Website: apple
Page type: delivery-shipping
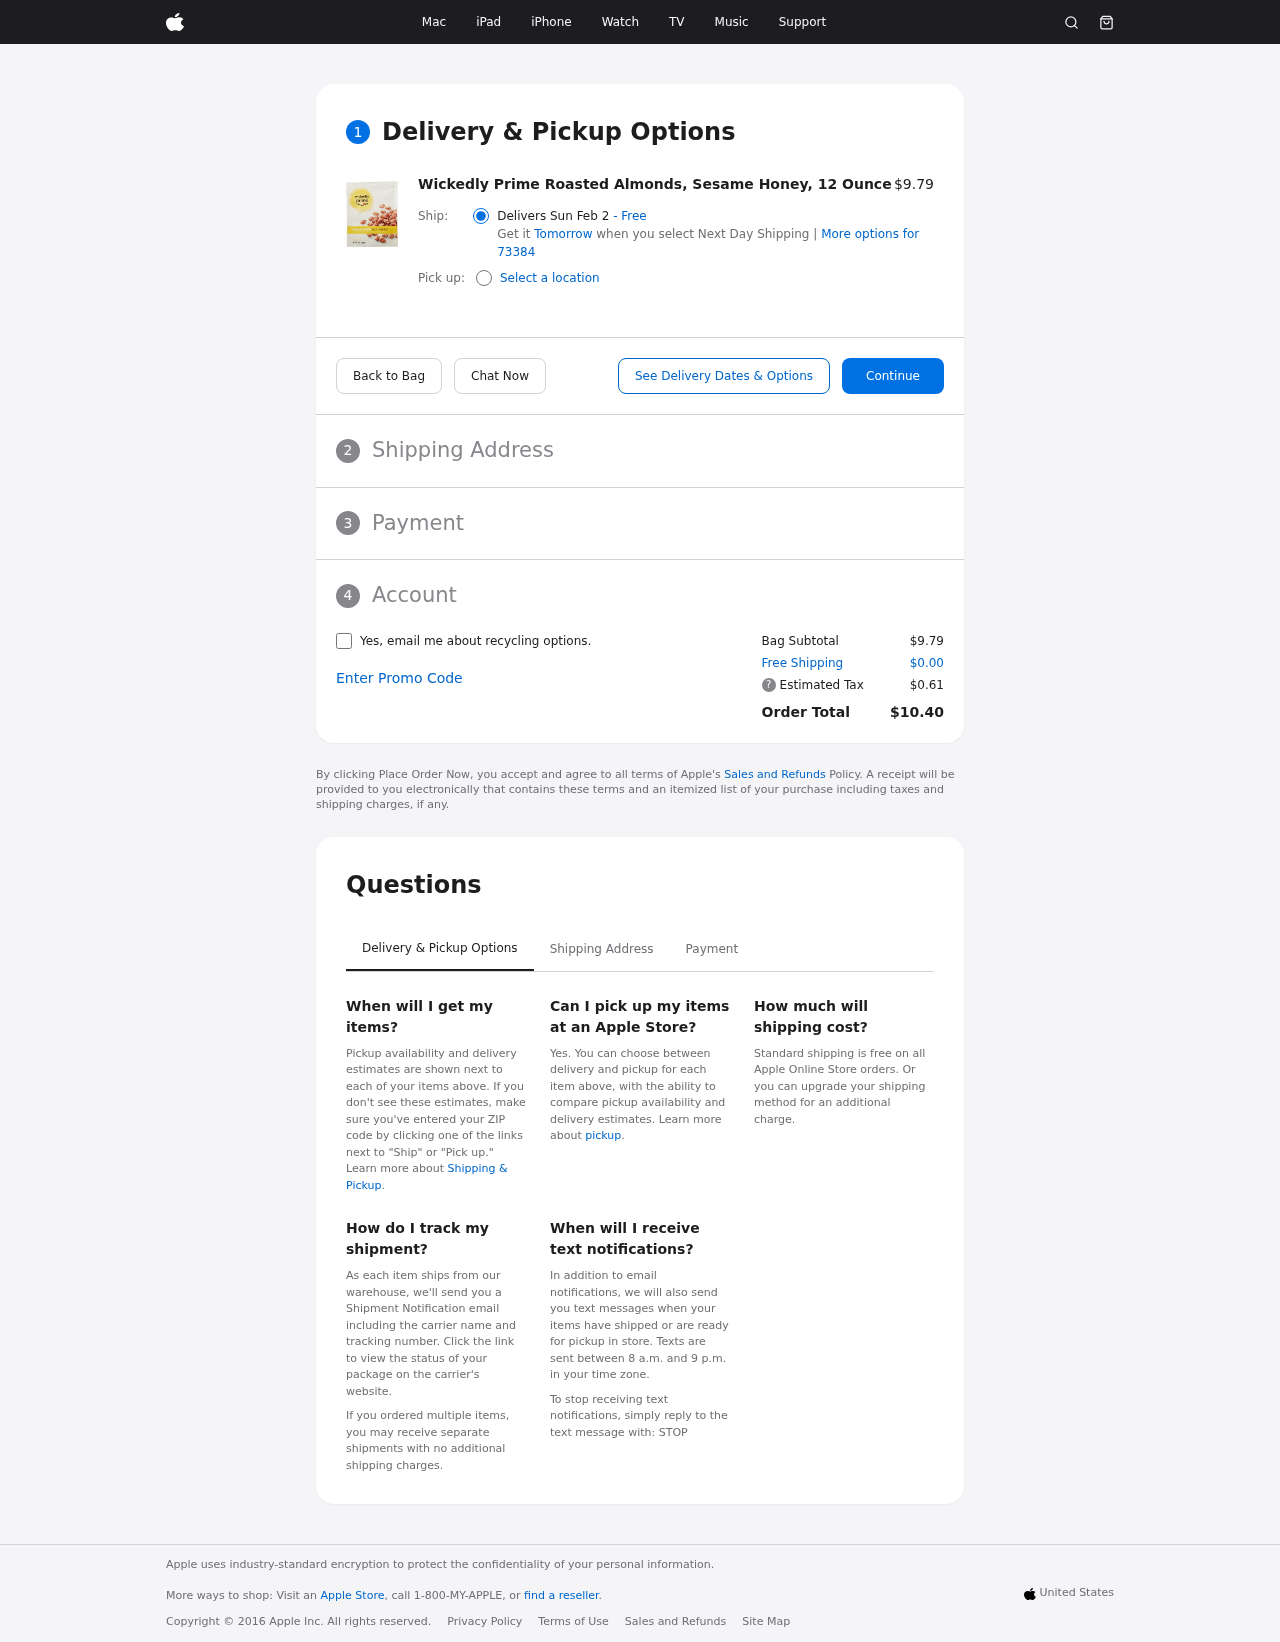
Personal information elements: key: PII_POSTCODE
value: More options for 73384
Product elements: key: PRODUCT1_NAME
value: Wickedly Prime Roasted Almonds, Sesame Honey, 12 Ounce
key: PRODUCT1_PRICE
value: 9.79
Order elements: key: ORDER_DELIVERY_DATE
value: Delivers Sun Feb 2
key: ORDER_SUBTOTAL
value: $9.79
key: ORDER_SHIPPING_COST
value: $0.00
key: ORDER_TAX
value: $0.61
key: ORDER_TOTAL
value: $10.40